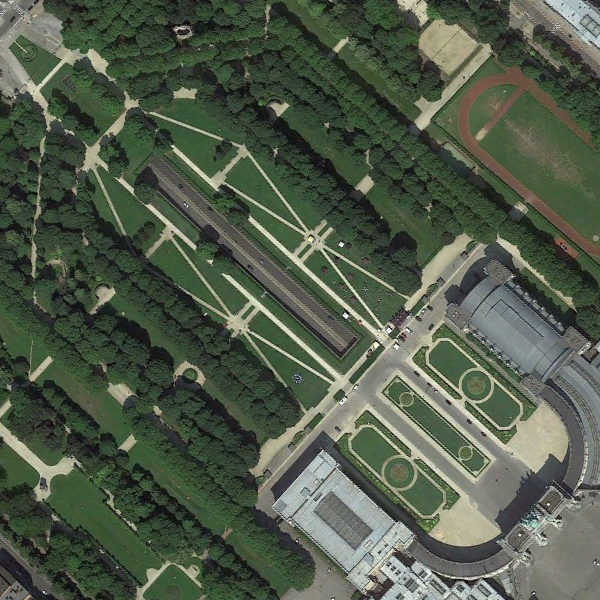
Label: Square